Field crop: tomato
Growth stage: 1
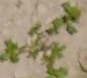
Species: portulaca